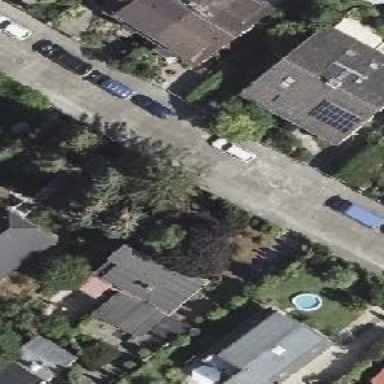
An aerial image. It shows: Residential road with concrete plates as the surface. There are sidewalks on both sides.